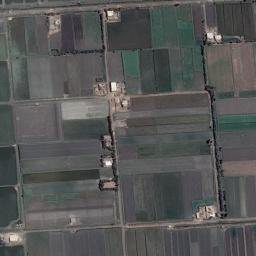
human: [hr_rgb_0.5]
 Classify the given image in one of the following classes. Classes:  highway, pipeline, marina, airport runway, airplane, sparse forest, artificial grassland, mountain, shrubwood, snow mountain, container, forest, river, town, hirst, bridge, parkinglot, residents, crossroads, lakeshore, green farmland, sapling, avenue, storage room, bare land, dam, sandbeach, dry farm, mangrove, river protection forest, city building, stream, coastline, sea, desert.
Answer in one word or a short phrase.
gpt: green farmland